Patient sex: F
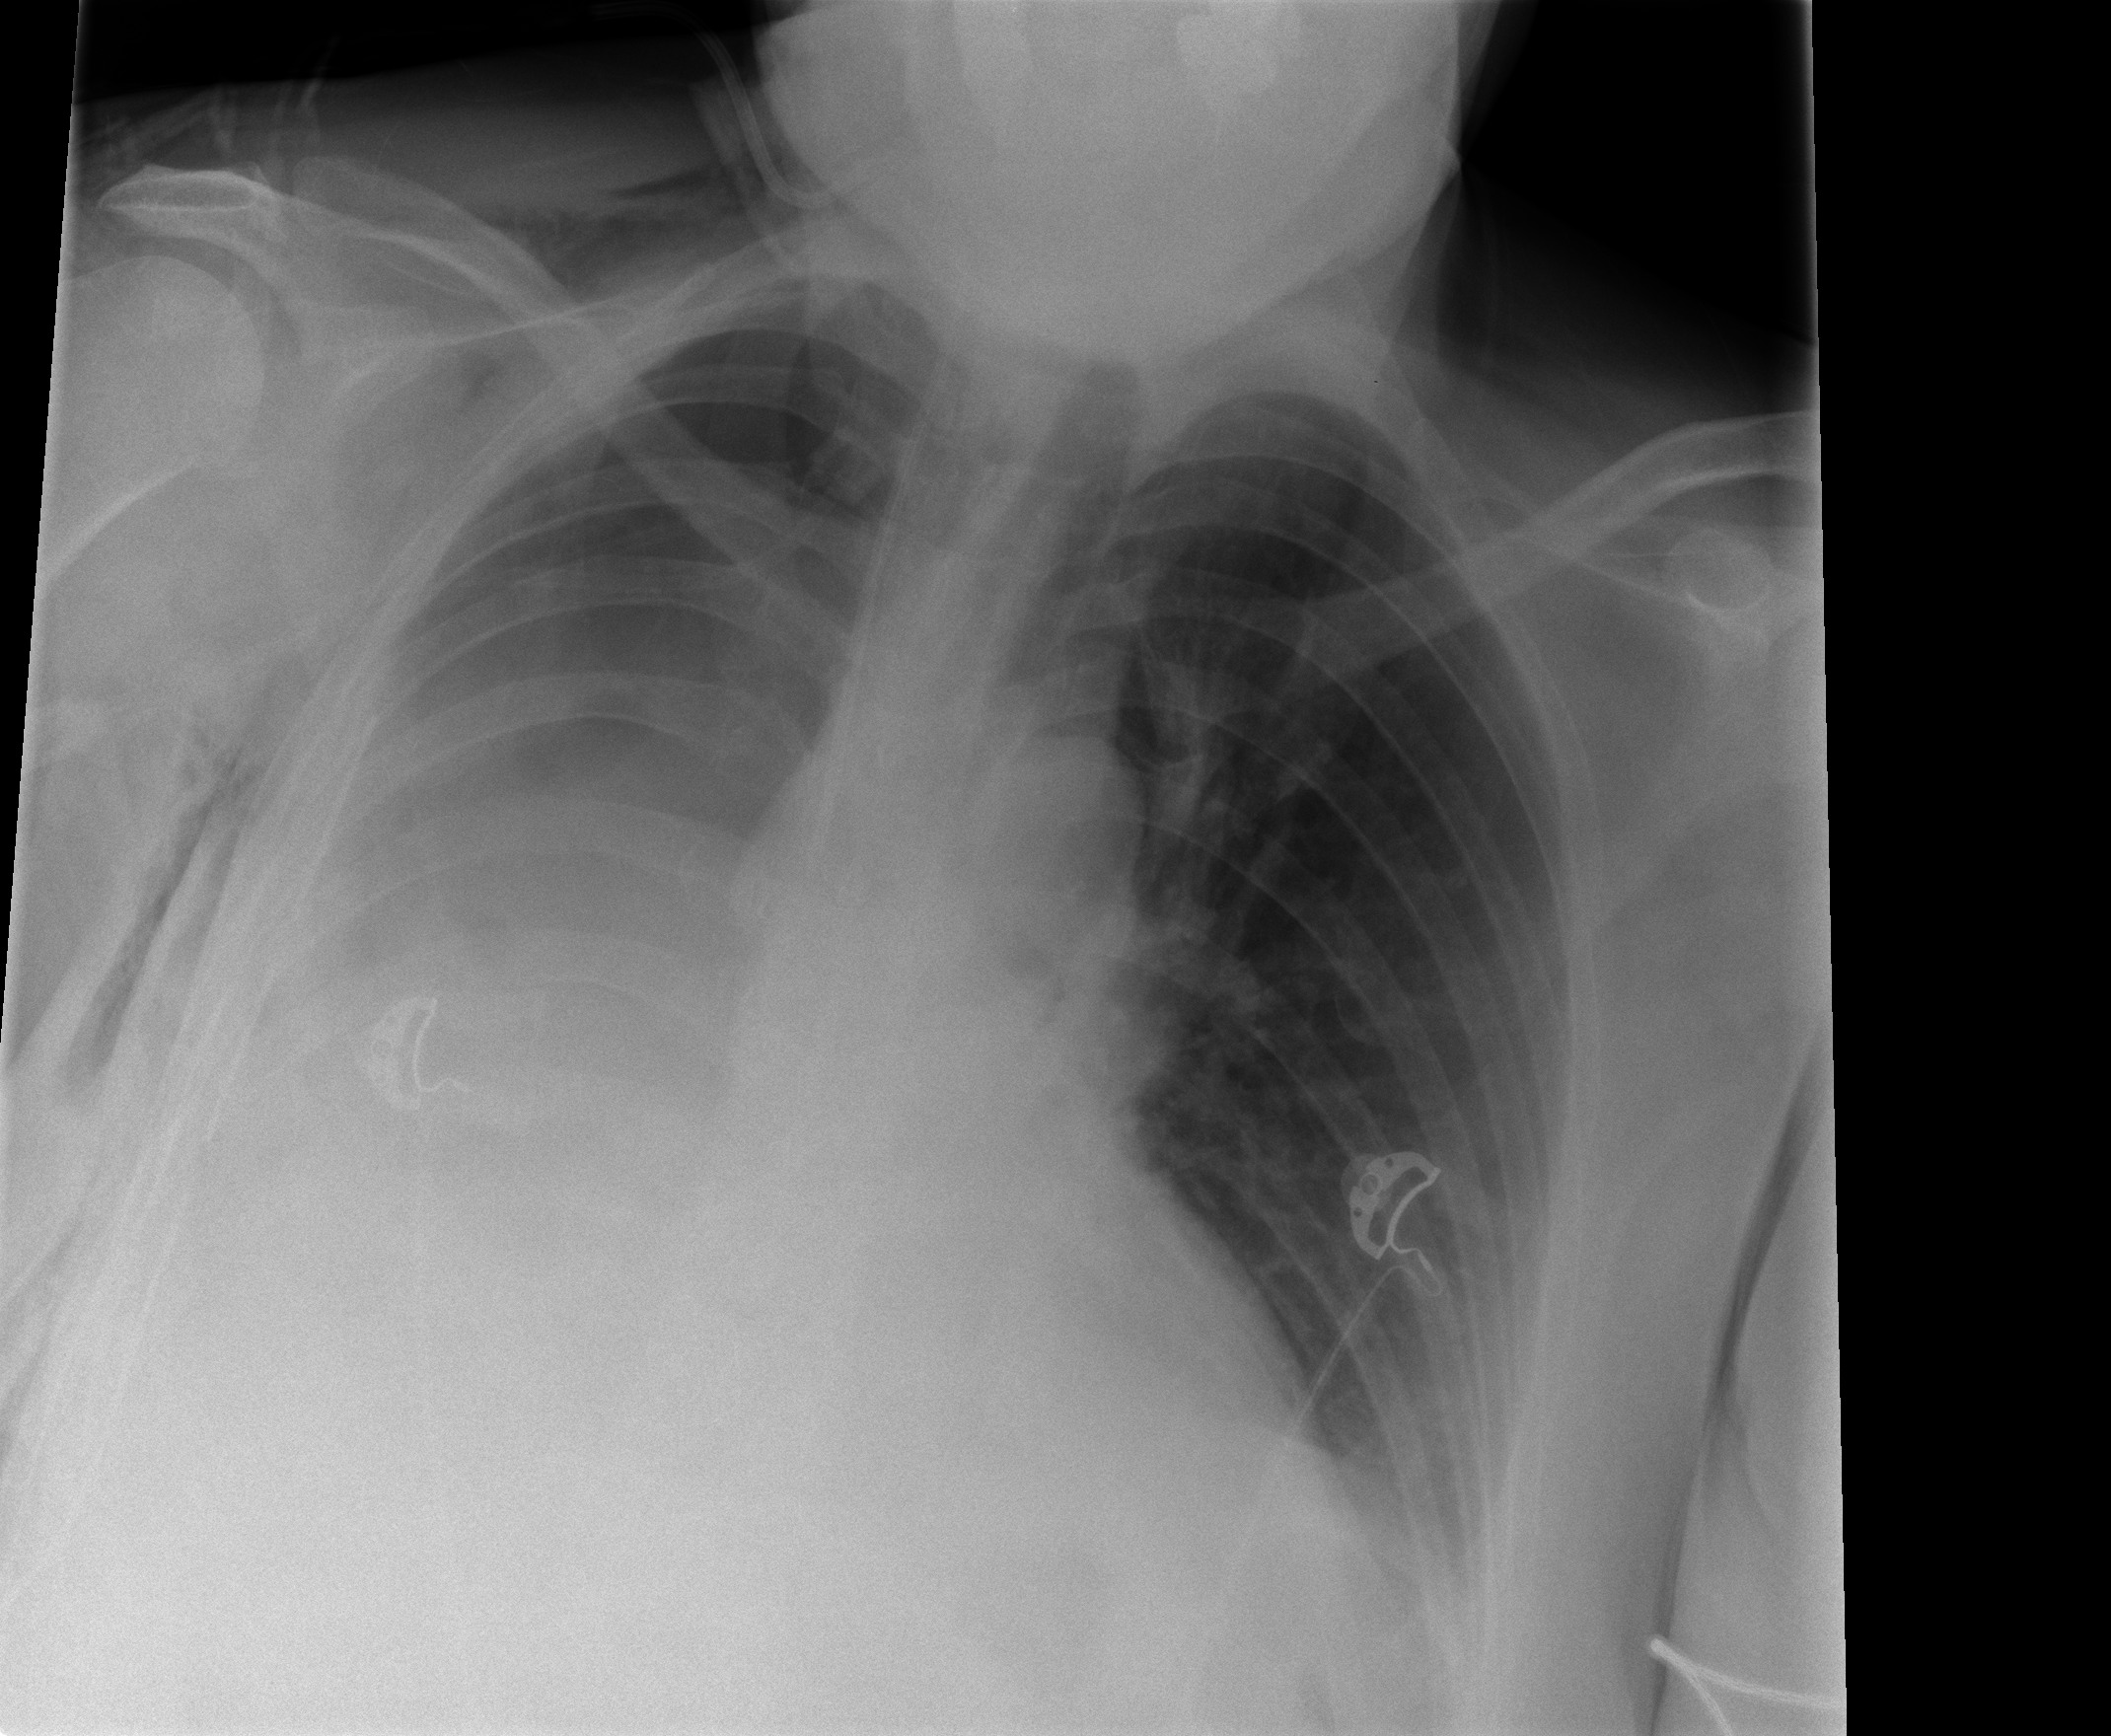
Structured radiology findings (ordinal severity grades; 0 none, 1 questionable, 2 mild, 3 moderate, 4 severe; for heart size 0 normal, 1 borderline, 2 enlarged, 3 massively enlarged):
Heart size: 0
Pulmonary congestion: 0
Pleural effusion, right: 3
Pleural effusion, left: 2
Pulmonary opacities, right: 0
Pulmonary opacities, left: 0
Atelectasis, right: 2
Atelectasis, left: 0